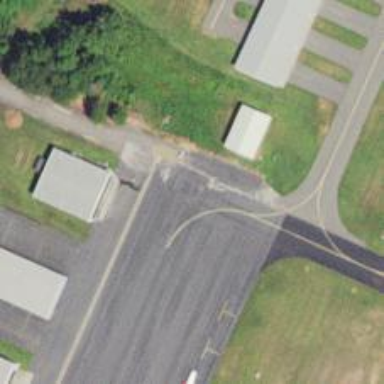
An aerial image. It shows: Asphalt taxiway in the airport.